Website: macys
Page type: store-pickup
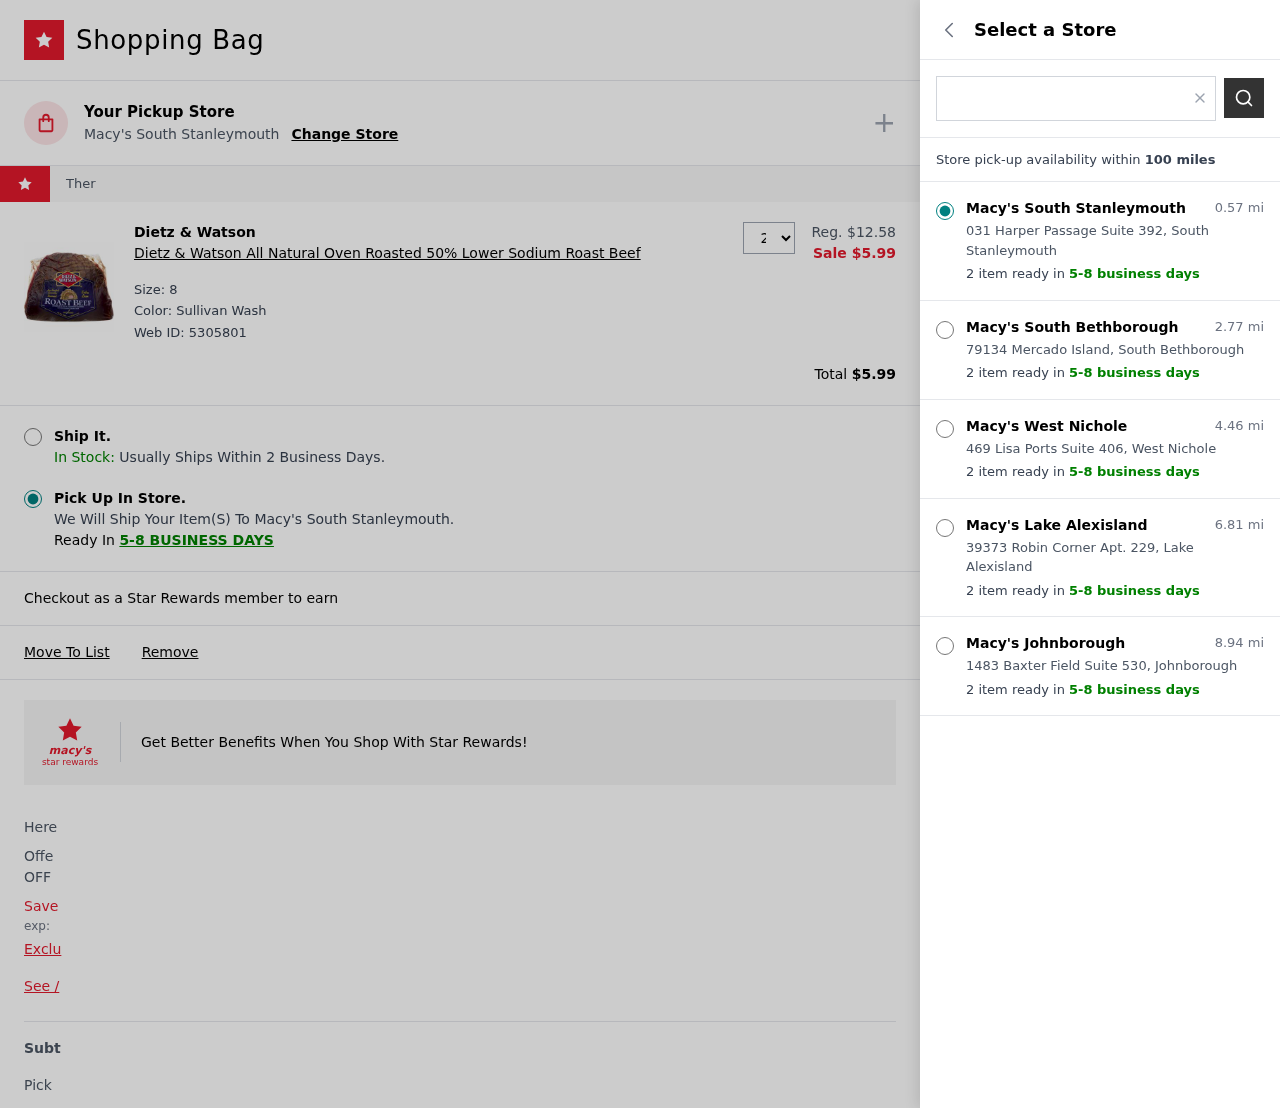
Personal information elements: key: PII_LOCATION1_CITY
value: South Stanleymouth
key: PII_LOCATION1_STREET
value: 031 Harper Passage Suite 392
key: PII_LOCATION2_CITY
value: South Bethborough
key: PII_LOCATION2_STREET
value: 79134 Mercado Island
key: PII_LOCATION3_CITY
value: West Nichole
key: PII_LOCATION3_STREET
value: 469 Lisa Ports Suite 406
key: PII_LOCATION4_CITY
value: Lake Alexisland
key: PII_LOCATION4_STREET
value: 39373 Robin Corner Apt. 229
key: PII_LOCATION5_CITY
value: Johnborough
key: PII_LOCATION5_STREET
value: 1483 Baxter Field Suite 530
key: PII_POSTCODE
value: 30912
Product elements: key: PRODUCT1_BRAND
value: Dietz & Watson
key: PRODUCT1_NAME
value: Dietz & Watson All Natural Oven Roasted 50% Lower Sodium Roast Beef
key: PRODUCT1_PRICE
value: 5.99
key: PRODUCT1_QUANTITY
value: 2
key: PRODUCT1_ORIGINAL_PRICE
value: $12.58
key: PRODUCT1_WEB_ID
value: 5305801
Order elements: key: ORDER_TOTAL
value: $5.99
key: ORDER_DELIVERY_DATE
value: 5-8 business days
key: ORDER_DELIVERY_DATE
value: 5-8 BUSINESS DAYS
Search elements: key: SEARCH_LOCATION
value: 30912